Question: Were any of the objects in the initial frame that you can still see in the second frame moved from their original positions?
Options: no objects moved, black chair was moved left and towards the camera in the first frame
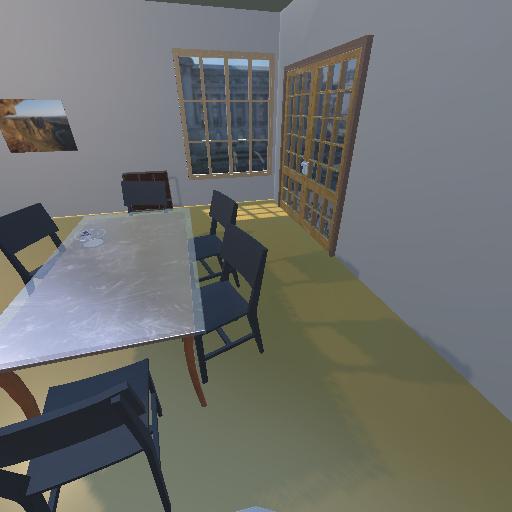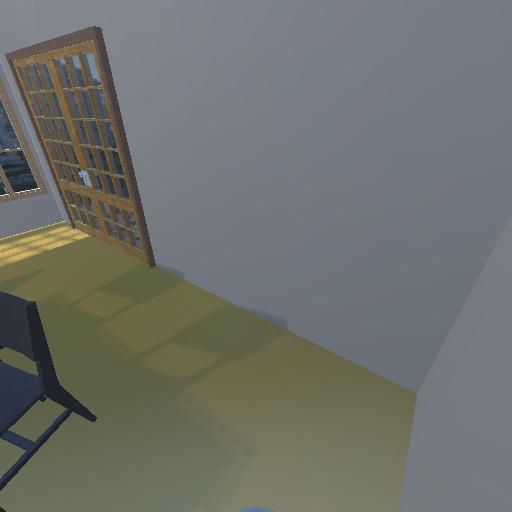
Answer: no objects moved